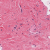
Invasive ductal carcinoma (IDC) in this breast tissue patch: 0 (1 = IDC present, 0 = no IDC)